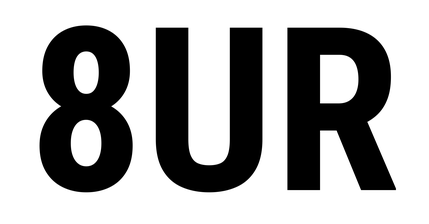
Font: Roboto_Condensed_Bold